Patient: sex F, age 67
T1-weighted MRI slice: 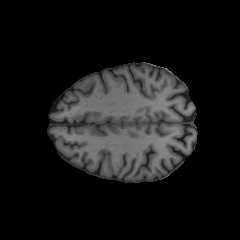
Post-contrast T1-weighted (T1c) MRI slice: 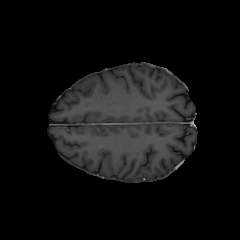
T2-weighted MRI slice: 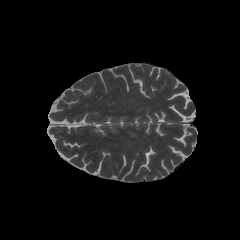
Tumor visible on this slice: no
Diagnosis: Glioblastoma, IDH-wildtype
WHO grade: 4